Question: I have a stackpanel containing two radio buttons ( and ). If the user selects Option 2 a textbox should be active that allows the user to give some more details about Option 2.
I came up with two solutions but none of them is exactly what I want. This is how they look like:

## Solution #1
The XAML-code of solution #1 is very simple and the result is pretty obvious:
'''
<StackPanel Grid.Row="7" Grid.Column="1">
<RadioButton>Option 1</RadioButton>
<RadioButton>Option 2:</RadioButton>
<TextBox>Some Text that details option 2</TextBox>
</StackPanel>
'''
What's good here is that the textbox uses the entire width. Nevertheless, that's not what I wanted since the textbox should be placed next to the Option 2.
## Solution #2
The next step was to create a grid in the RadioButton-tags. That allowed me to place the textbox at the proper position but then the width doesn't scale up to 100 % anymore.
The code looks like this:
'''
<StackPanel Grid.Row="8" Grid.Column="1">
<RadioButton>Option 1</RadioButton>
<RadioButton>
<Grid>
<Grid.ColumnDefinitions>
<ColumnDefinition Width="Auto" />
<ColumnDefinition Width="130*" />
</Grid.ColumnDefinitions>
<TextBlock Grid.Column="0" >Option 2:</TextBlock>
<TextBox Grid.Column="1" Margin="10,0,0,0">Some Text that details option 2</TextBox>
</Grid>
</RadioButton>
</StackPanel>
'''
Besides the point that this looks to me like a quite over-engineered solution, the question is here:
A similar question was asked here (<URL> but using the 'ItemContainerStyle' property does not work for radiobuttons.
In my eyes, there must be a much easier (or at least a working) solution. Can anyone help?
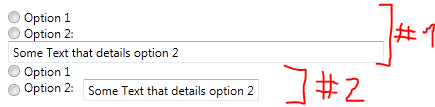
Answer: Use this:
'''
<StackPanel Grid.Row="8"
Grid.Column="1">
<RadioButton>Option 1</RadioButton>
<RadioButton HorizontalAlignment="Stretch" HorizontalContentAlignment="Stretch">
<DockPanel LastChildFill="True">
<TextBlock >Option 2:</TextBlock>
<TextBox Grid.Column="1"
Margin="10,0,0,0">Some Text that </TextBox>
</DockPanel>
</RadioButton>
</StackPanel>
'''
Or if you want to keep the Grid:
'''
<StackPanel Grid.Row="8"
Grid.Column="1">
<RadioButton>Option 1</RadioButton>
<RadioButton HorizontalAlignment="Stretch" HorizontalContentAlignment="Stretch">
<Grid HorizontalAlignment="Stretch">
<Grid.ColumnDefinitions>
<ColumnDefinition Width="Auto" />
<ColumnDefinition Width="*" />
</Grid.ColumnDefinitions>
<TextBlock >Option 2:</TextBlock>
<TextBox Grid.Column="1"
Margin="10,0,0,0">Some Text that </TextBox>
</Grid>
</RadioButton>
</StackPanel>
'''